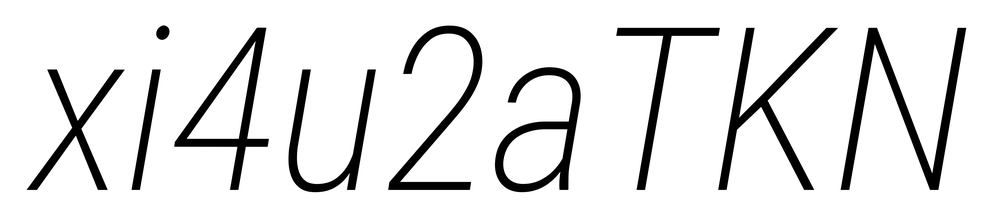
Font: Roboto-Italic_Condensed_ExtraLight_Italic